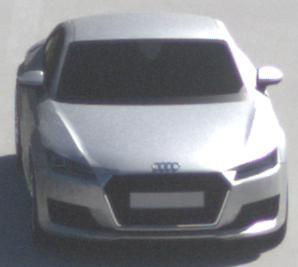
Make: Audi
Model: TT Coupé 1.8 TFSI
Detailed model: TT (8S) Coupé
Model produced from: 2015/08
Model produced until: 2018/06
Doors: 3
Color: white
Road condition: dry road
Daytime: morning or afternoon
Contrast: high contrast